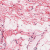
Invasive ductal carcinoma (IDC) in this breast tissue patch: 0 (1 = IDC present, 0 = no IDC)